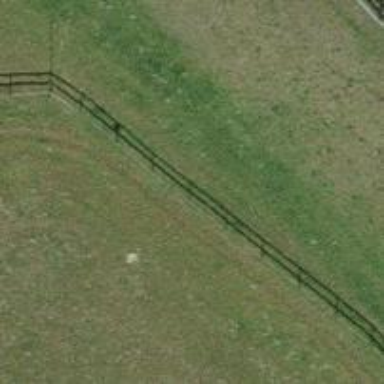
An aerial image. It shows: Fence made of wood.